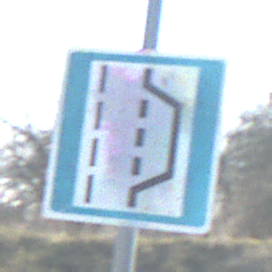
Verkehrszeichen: NothalteUndPannenbucht
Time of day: MorningAfternoon
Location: Outdoor (Nature)
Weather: PartlyCloudy
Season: NotSpecified
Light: Natural